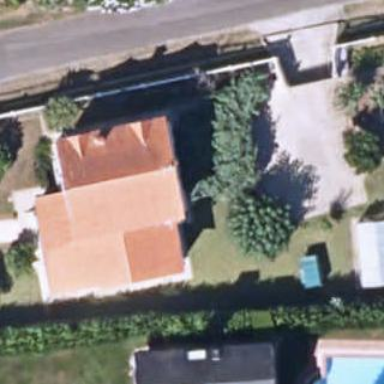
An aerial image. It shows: Simple house.